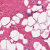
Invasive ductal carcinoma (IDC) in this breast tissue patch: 0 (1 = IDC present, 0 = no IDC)